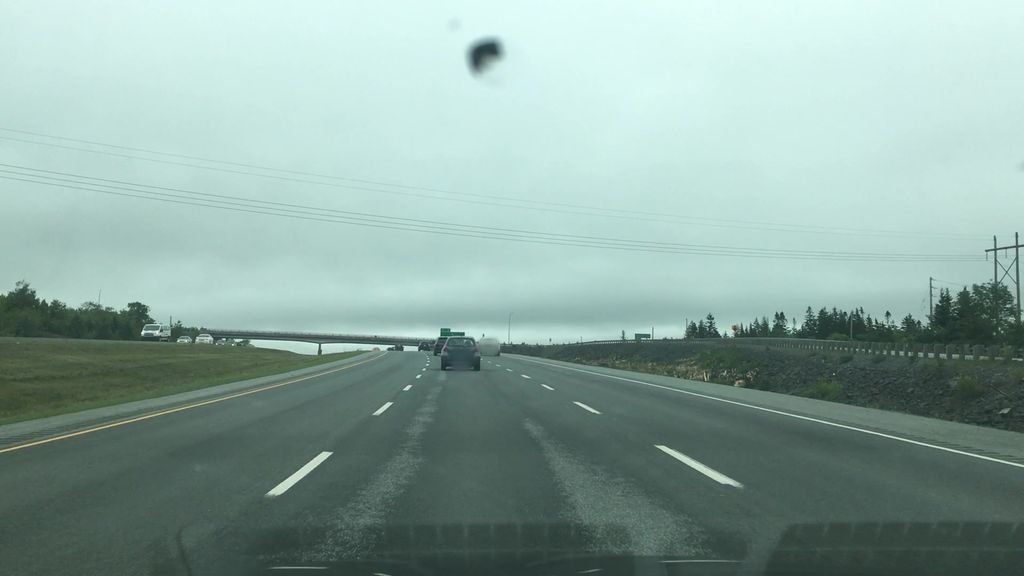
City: halifax